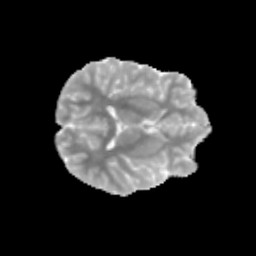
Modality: MD
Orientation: axial
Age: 10
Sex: female
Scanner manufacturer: siemens
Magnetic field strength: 3 T
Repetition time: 3.8 s
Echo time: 0.07 s